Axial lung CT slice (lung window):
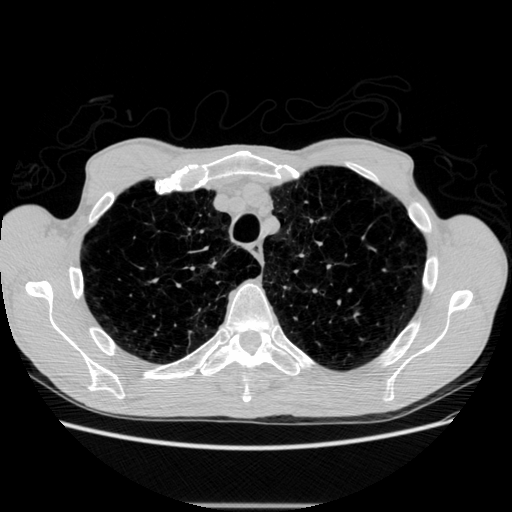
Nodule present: no